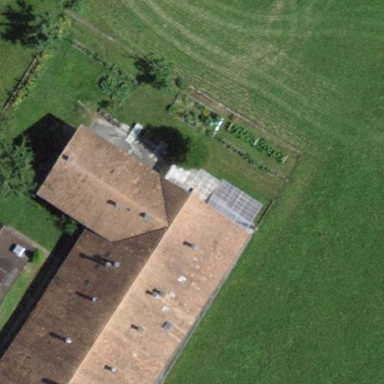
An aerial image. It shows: Farm auxiliary building with gabled roof.